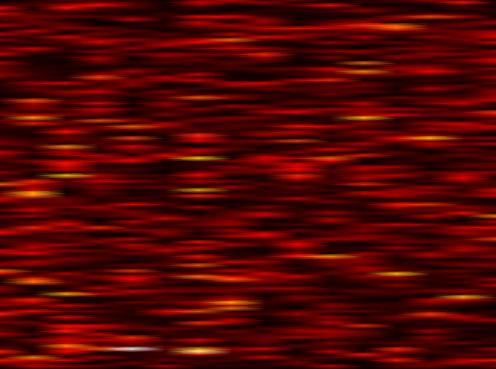
Label: OFDM